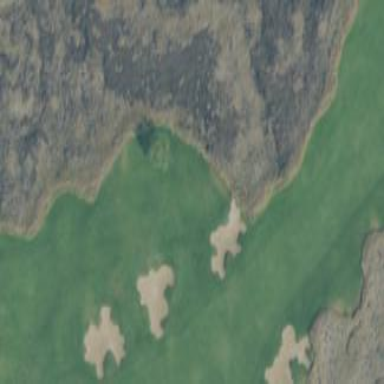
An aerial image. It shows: Golf rough area.